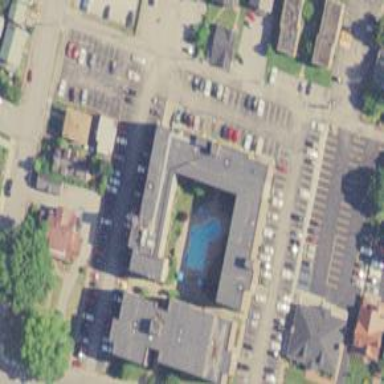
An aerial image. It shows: Image showing building with apartments.